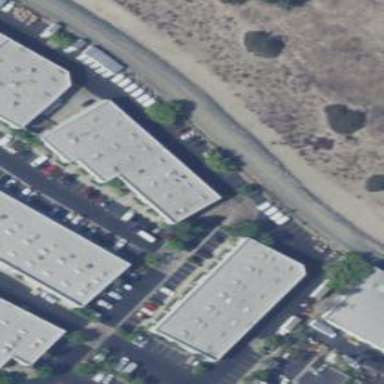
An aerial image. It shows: Commercial building.